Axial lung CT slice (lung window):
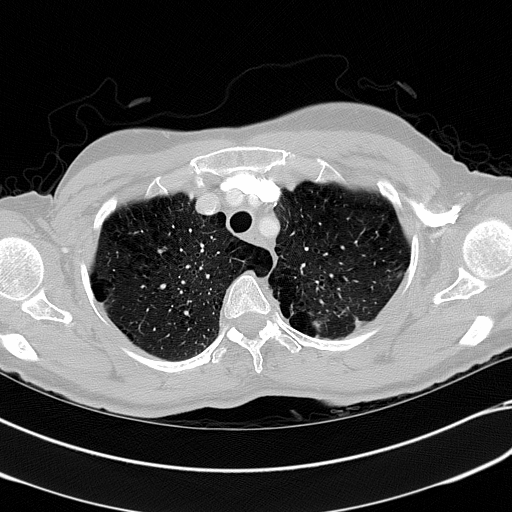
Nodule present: no